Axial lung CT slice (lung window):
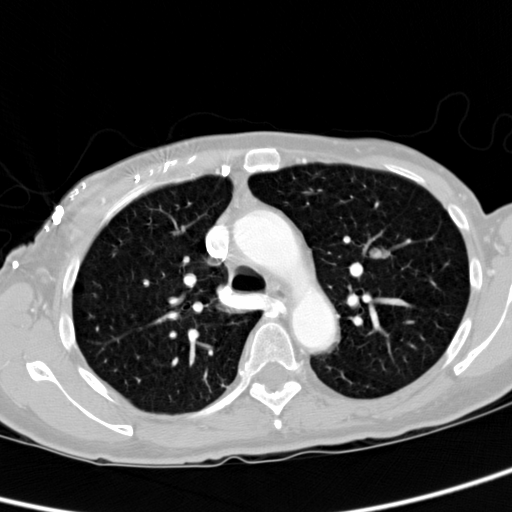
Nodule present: yes
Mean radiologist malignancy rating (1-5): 3.75